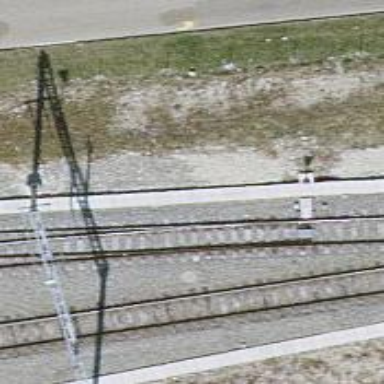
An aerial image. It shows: Railway switch.